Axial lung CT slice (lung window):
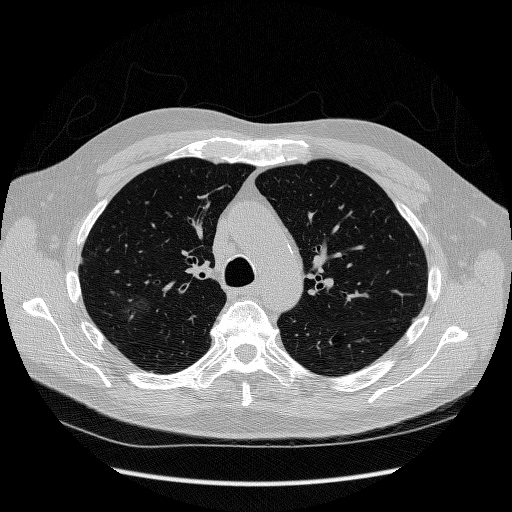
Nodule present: no